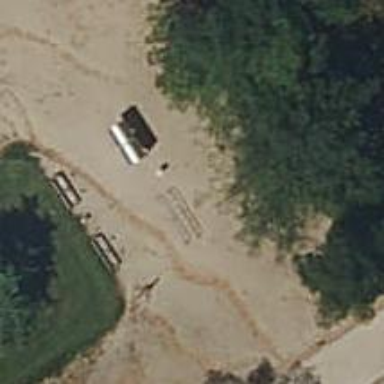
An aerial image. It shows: Fitness station in leisure land.